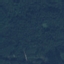
Label: Forest